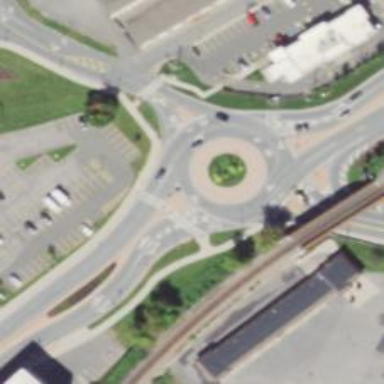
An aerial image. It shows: Roundabout on trunk highway.